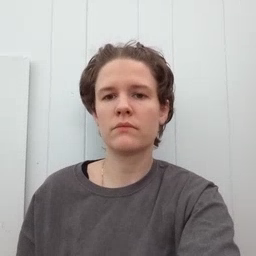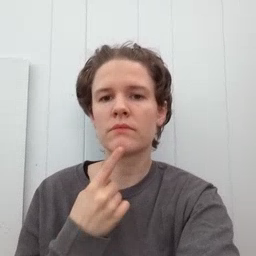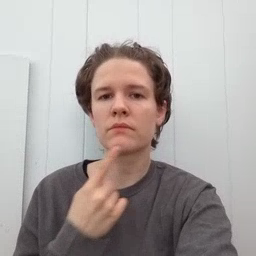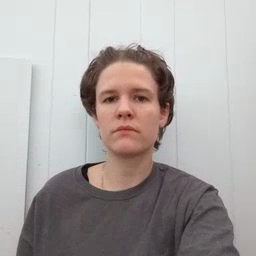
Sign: chin